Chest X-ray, PA view. Patient: 53 years old, sex F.
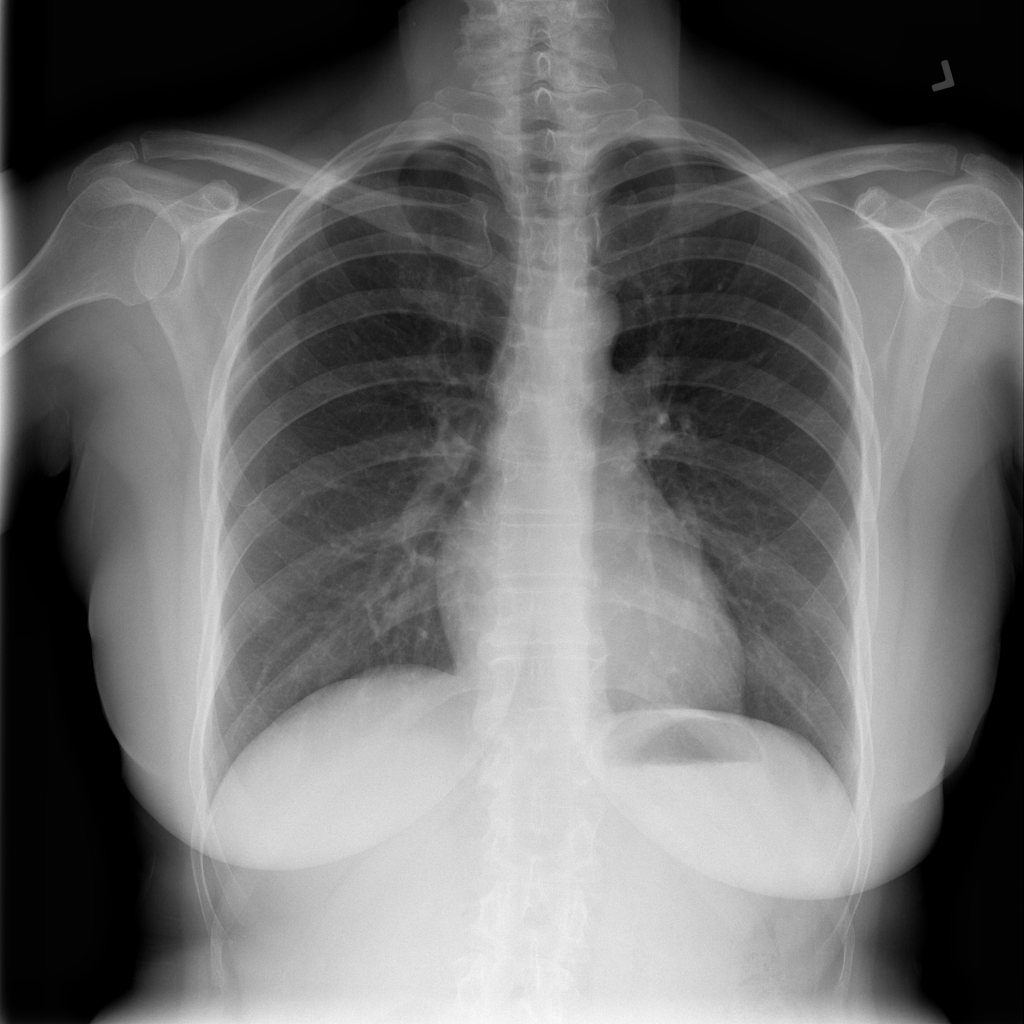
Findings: No Finding